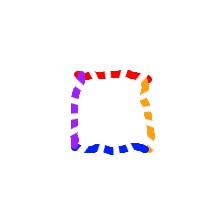
Shape: square